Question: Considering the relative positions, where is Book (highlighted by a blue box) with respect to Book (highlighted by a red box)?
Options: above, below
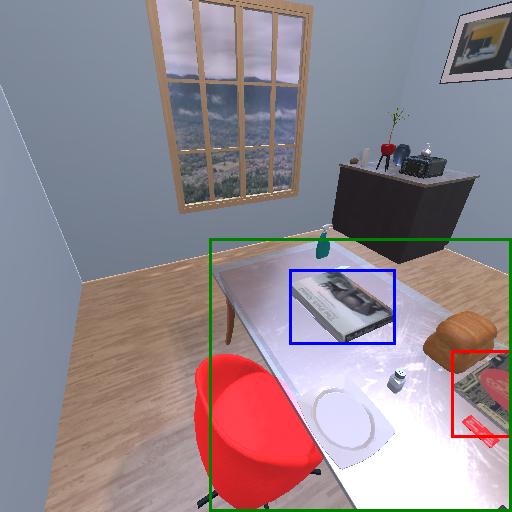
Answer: above